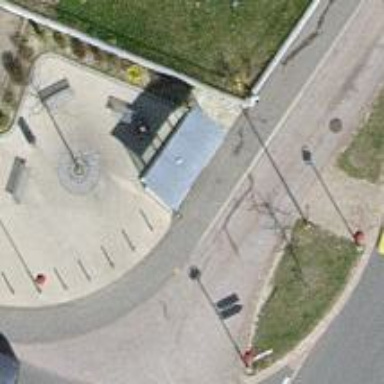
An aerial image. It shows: Bus stop with platform for public transport.